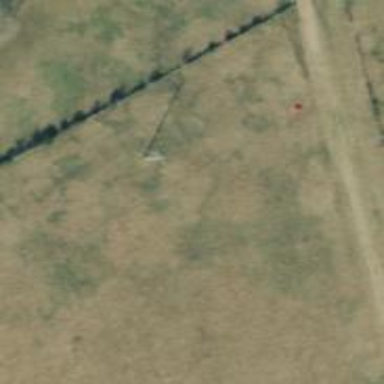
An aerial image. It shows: Power pole.